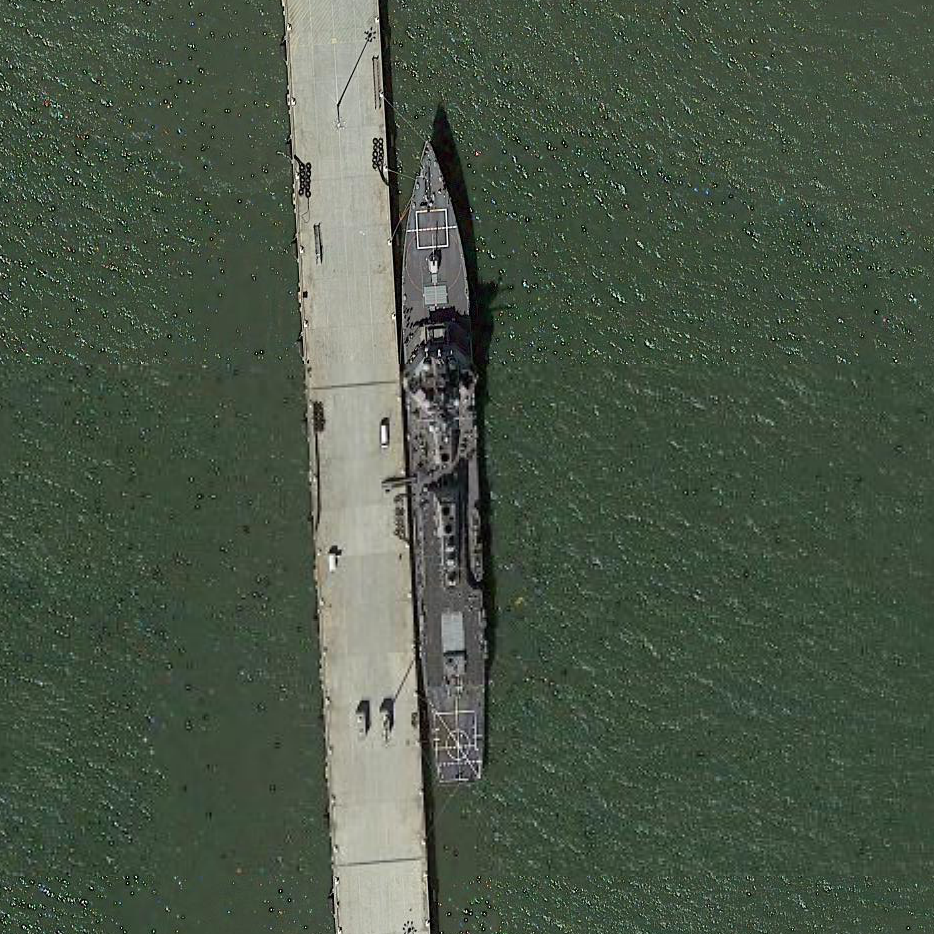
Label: destroyer